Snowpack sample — Loveland Pass, Silver Plume, Colorado, USA (1/12/25, 11:40 AM MST)
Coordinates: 39.66, -105.88
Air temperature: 7 °F
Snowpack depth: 140 cm
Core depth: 10 cm
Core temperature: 41 °F
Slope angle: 11°, slope face: 30°
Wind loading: high
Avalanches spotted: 2
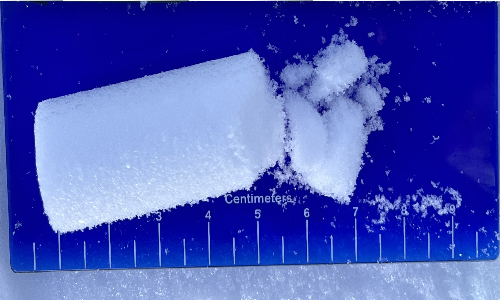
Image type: core
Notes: Pilot using slightly modified coring method that took too large segment for snow profile picturing, advised not to use in higher level models. Two avalanche on south face nearby, partially cloudy with light snow in the last 24 hours. Lots of wind loading on eastern features.